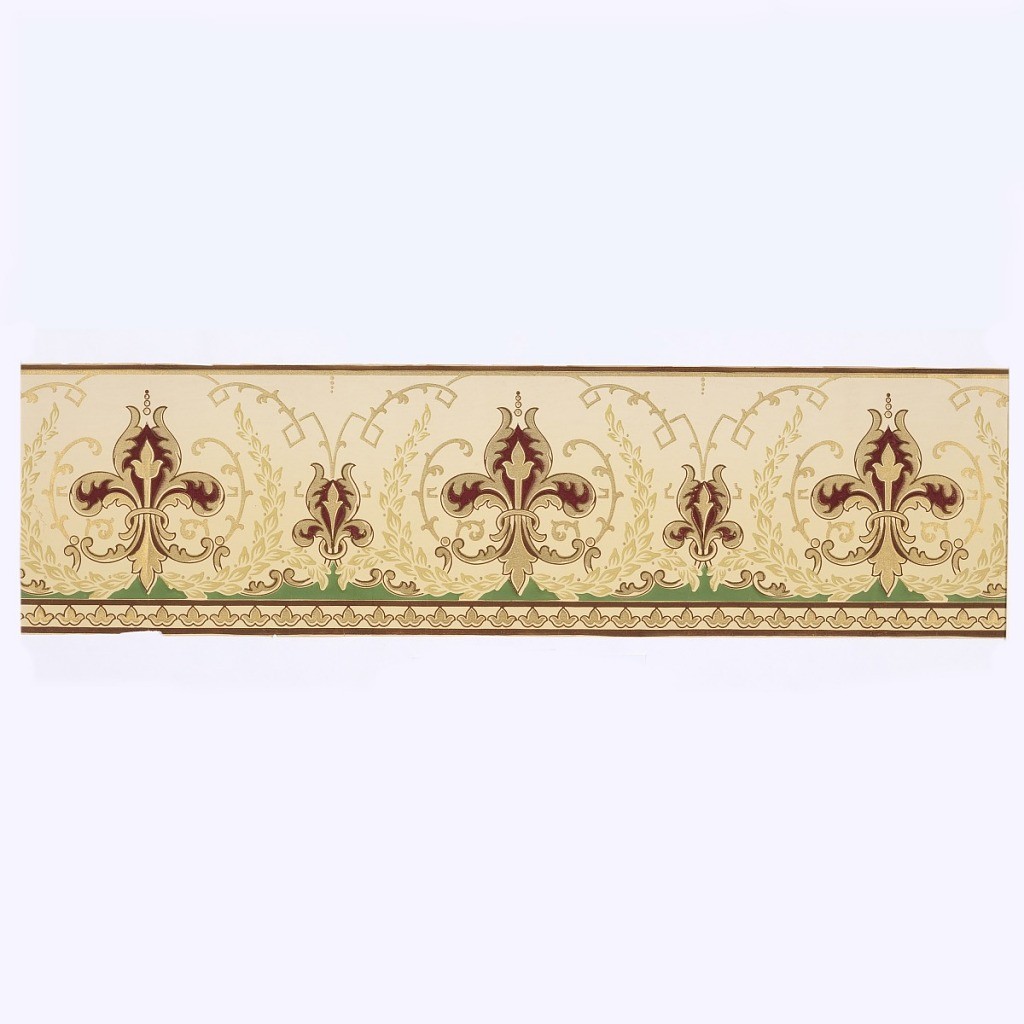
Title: Sidewall and border
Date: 1900–1920
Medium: Machine-printed
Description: Large-scale fleur-de-lis with surround of laurel wreath, alternating with small fleur-de-lis. Printed in gold, red, green and tan on off-white ground.